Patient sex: M
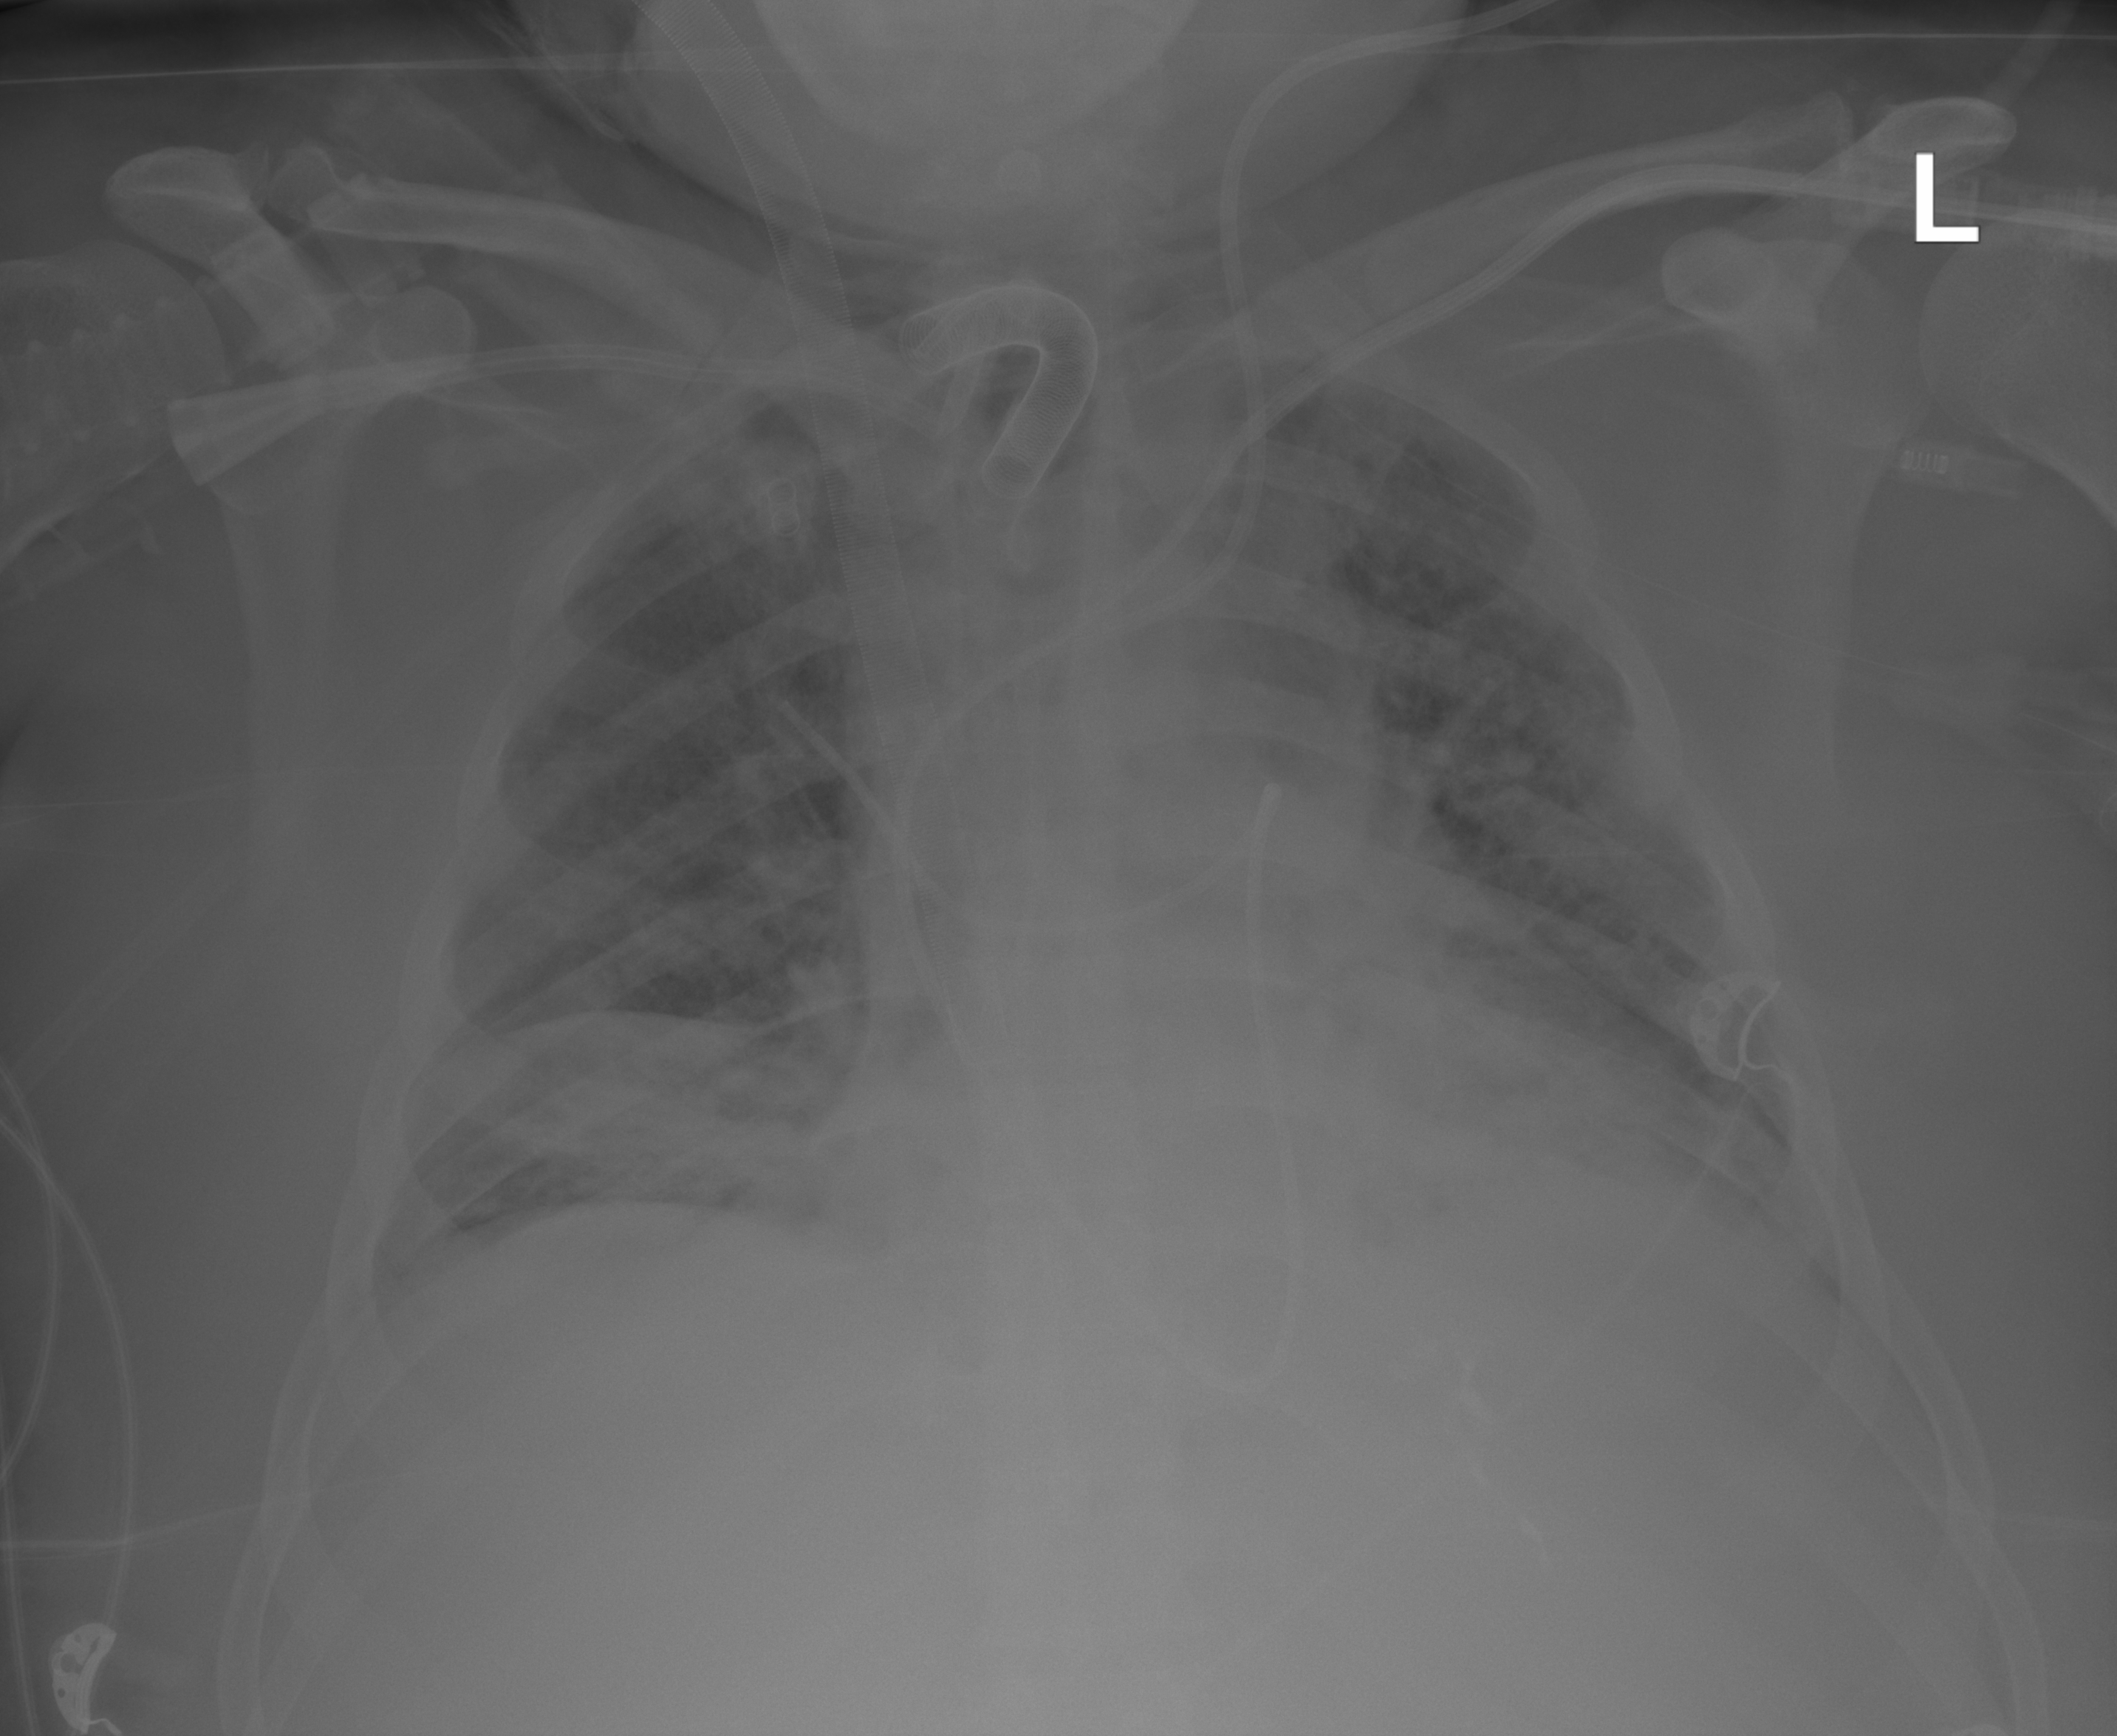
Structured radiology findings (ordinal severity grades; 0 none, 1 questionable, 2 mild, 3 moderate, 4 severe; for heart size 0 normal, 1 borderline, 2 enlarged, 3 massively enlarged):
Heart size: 2
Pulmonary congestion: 1
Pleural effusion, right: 0
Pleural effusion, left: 2
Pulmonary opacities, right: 3
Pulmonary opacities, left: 3
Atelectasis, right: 3
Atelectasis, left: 3